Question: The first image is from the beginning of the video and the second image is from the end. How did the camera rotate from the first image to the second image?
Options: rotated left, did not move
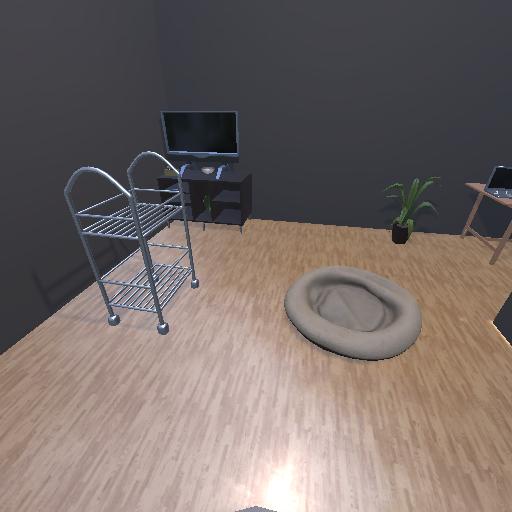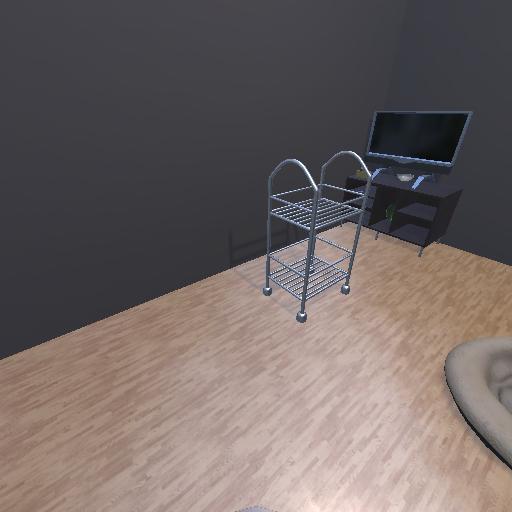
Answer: rotated left